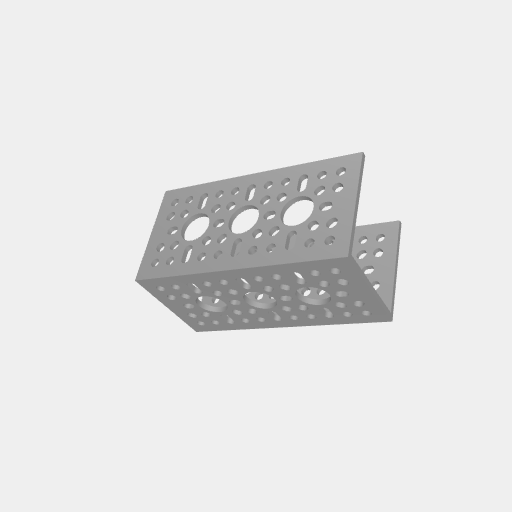
Part: UChannel3H